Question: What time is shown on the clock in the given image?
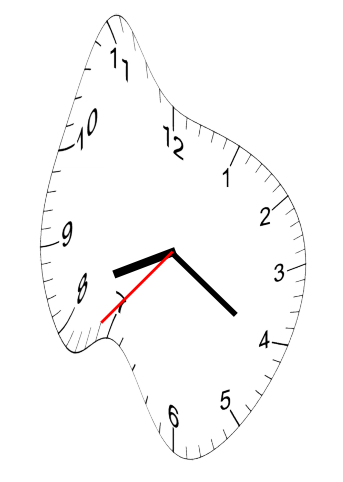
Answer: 08:20:37